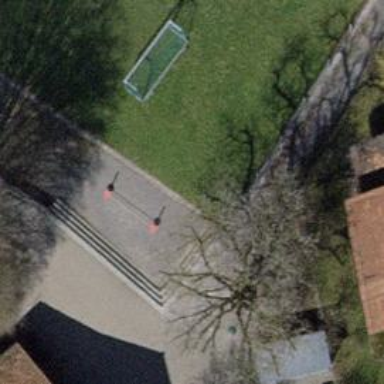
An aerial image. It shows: Playground with slackline.